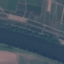
Label: River